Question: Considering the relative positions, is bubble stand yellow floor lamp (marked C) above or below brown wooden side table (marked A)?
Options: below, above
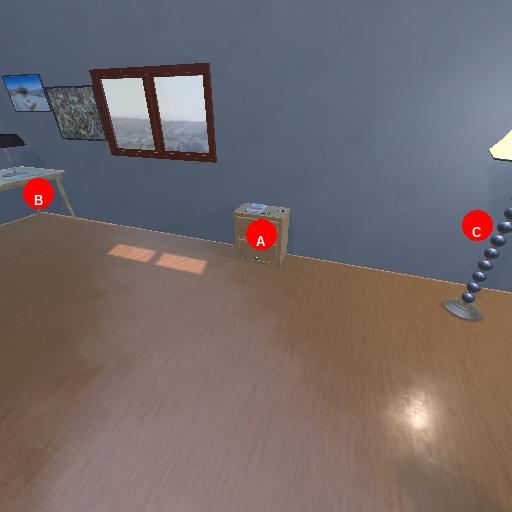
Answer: below